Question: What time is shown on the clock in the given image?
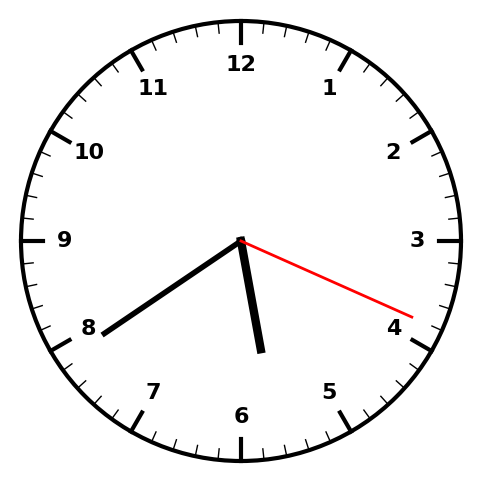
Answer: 05:39:19